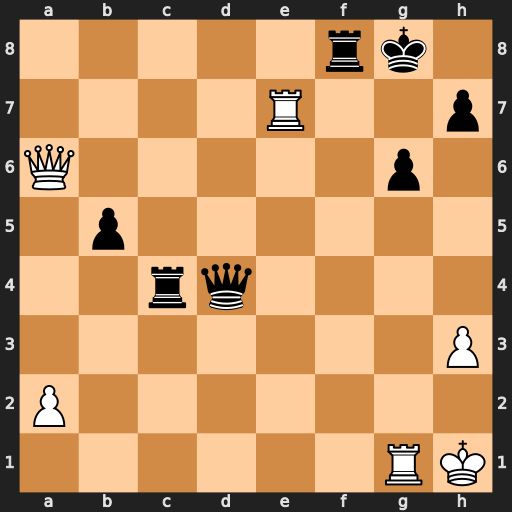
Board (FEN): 5rk1/4R2p/Q5p1/1p6/2rq4/7P/P7/6RK
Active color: w
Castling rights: -
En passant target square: -
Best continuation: Qe6+ Kh8 Rxh7+ Kxh7 Qxg6+ Kh8 Qh6#